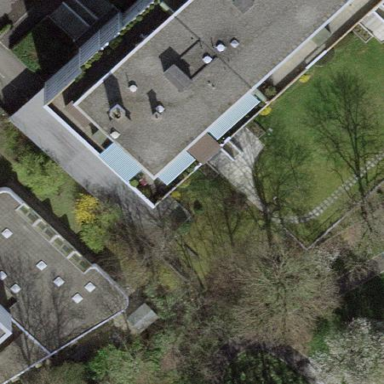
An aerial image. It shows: View of roof of building.